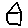
Label: house